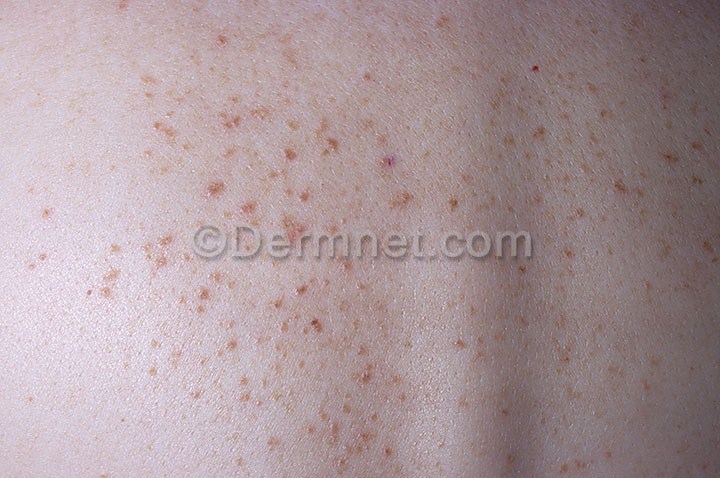
Disease: Bullous Disease Photos